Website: macys
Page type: customer-info-address
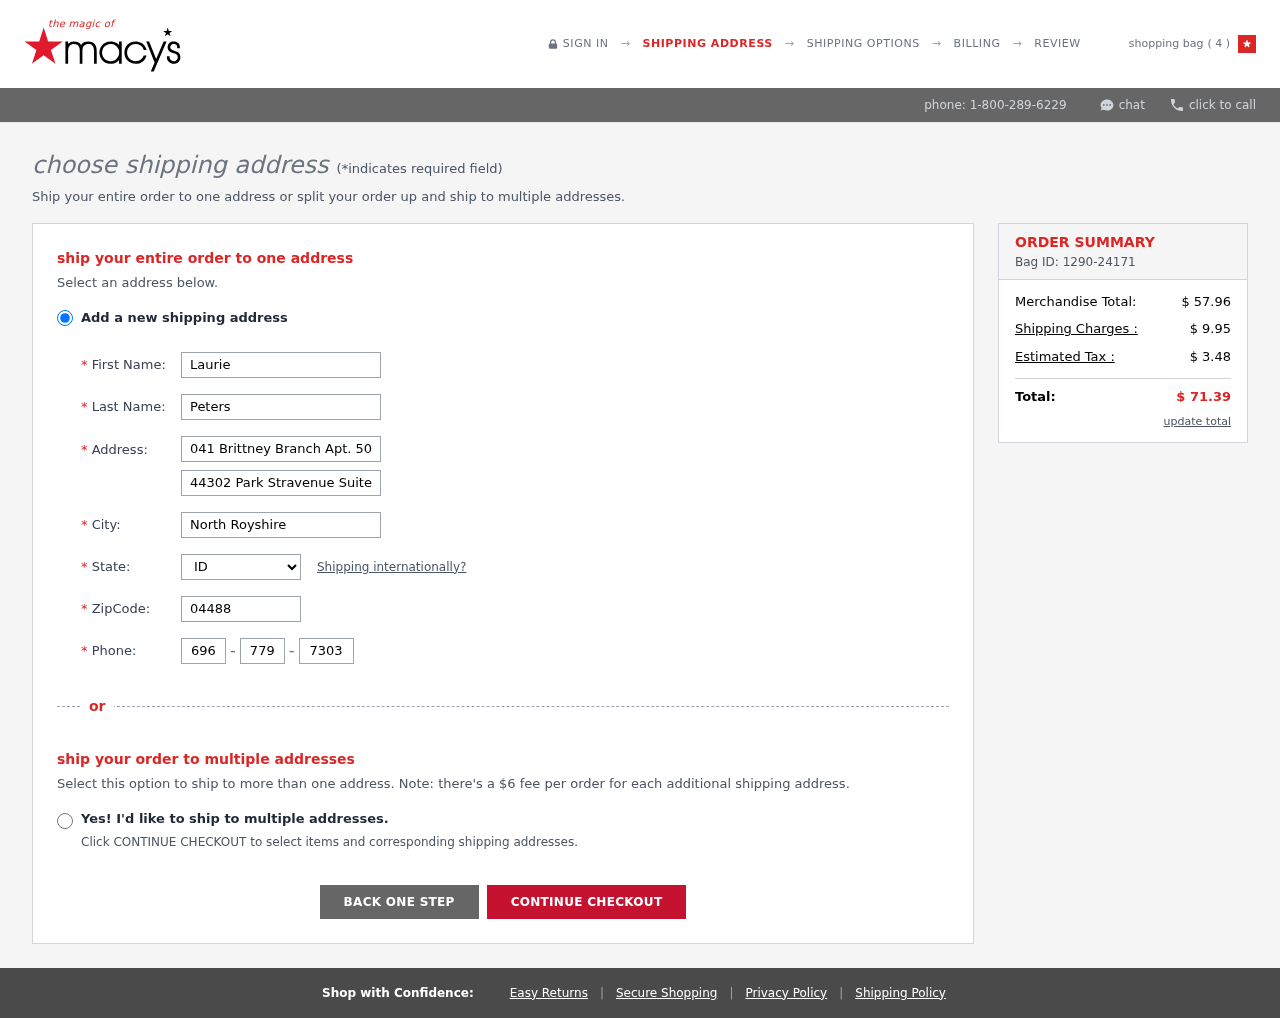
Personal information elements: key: PII_CITY
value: North Royshire
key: PII_FIRSTNAME
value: Laurie
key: PII_LASTNAME
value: Peters
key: PII_PHONE_AREA
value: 696
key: PII_PHONE_PREFIX
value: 779
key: PII_PHONE_SUFFIX
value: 7303
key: PII_POSTCODE
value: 04488
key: PII_STATE_ABBR
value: ID
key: PII_STREET
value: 041 Brittney Branch Apt. 501
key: PII_STREET2
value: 44302 Park Stravenue Suite 184
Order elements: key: ORDER_NUM_ITEMS
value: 4
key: ORDER_ID
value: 1290-24171
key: ORDER_SUBTOTAL
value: $ 57.96
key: ORDER_SHIPPING_COST
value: $ 9.95
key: ORDER_TAX
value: $ 3.48
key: ORDER_TOTAL
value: $ 71.39